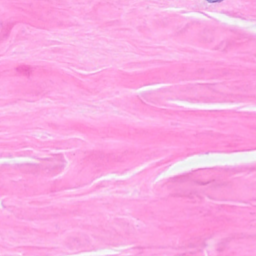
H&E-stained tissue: Breast